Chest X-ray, AP view. Patient: 56 years old, sex F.
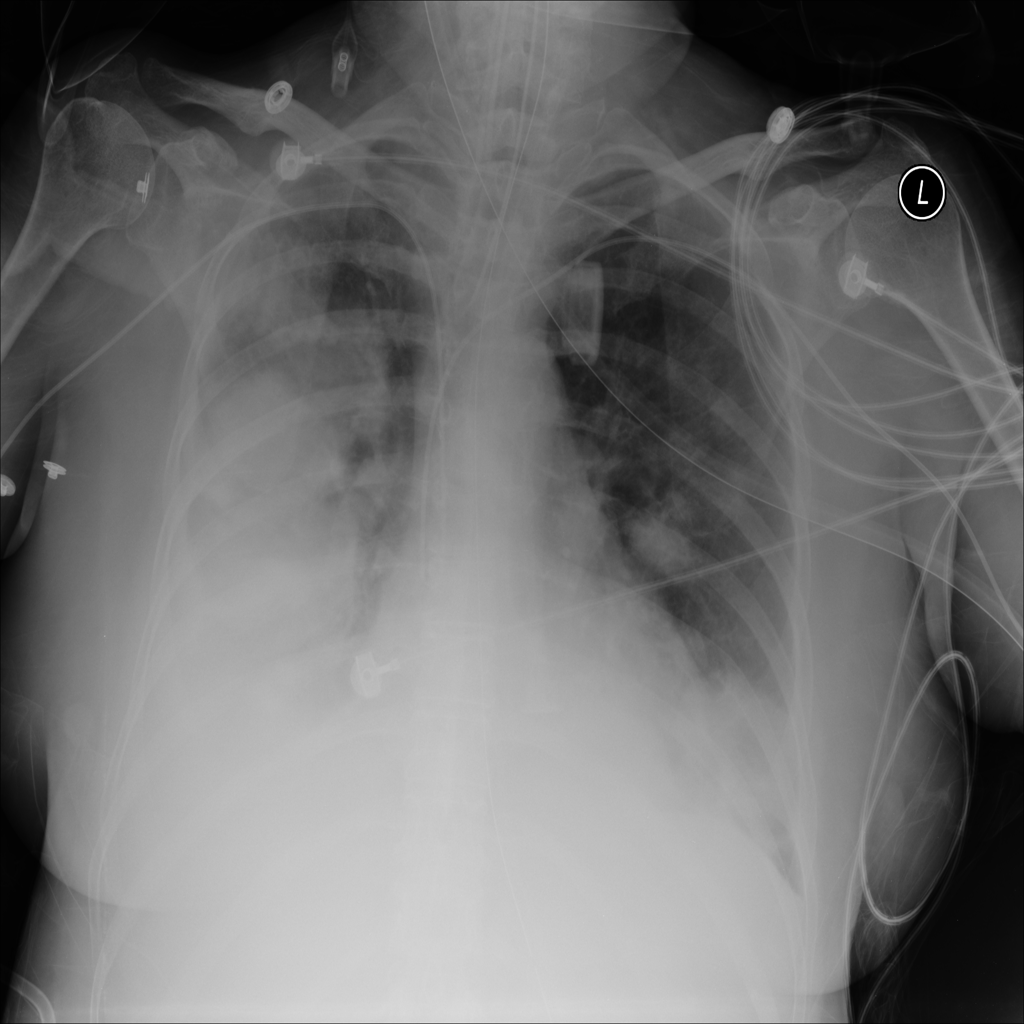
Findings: Mass